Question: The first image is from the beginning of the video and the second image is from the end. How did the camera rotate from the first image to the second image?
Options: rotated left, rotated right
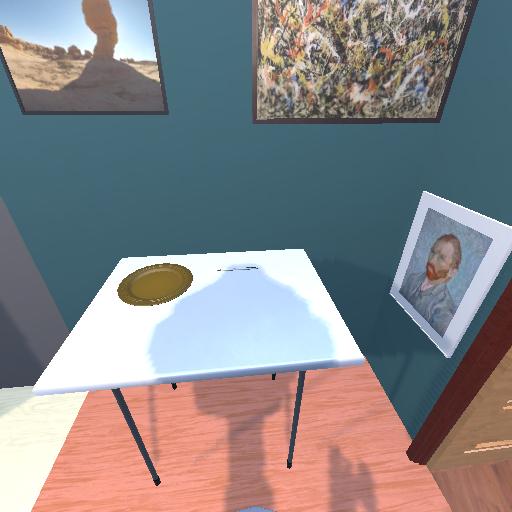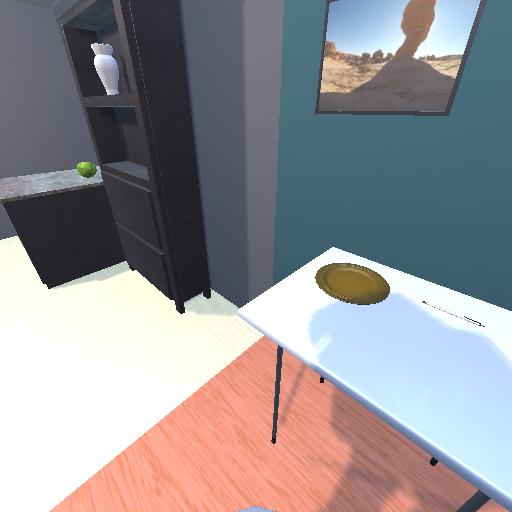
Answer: rotated left